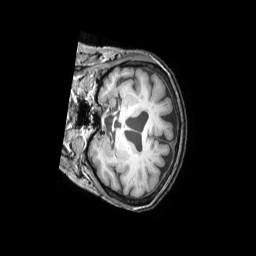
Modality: T1w
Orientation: coronal
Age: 61
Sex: female
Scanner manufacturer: philips
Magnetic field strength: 3 T
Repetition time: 0.009885 s
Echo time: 0.004603 s